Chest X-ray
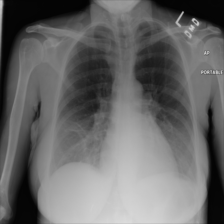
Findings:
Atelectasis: positive
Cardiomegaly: negative
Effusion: negative
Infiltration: negative
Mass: negative
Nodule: negative
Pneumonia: negative
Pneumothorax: negative
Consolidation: positive
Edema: negative
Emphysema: negative
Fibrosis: negative
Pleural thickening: negative
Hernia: negative